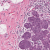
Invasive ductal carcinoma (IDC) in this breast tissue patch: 0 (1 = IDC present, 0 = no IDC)